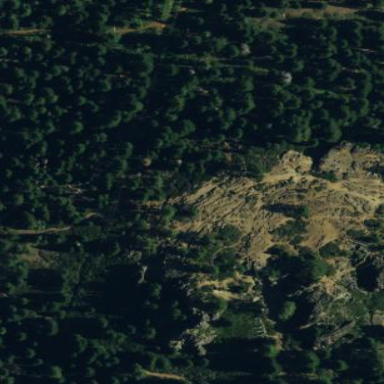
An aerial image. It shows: Landscape dominated by bare rock.